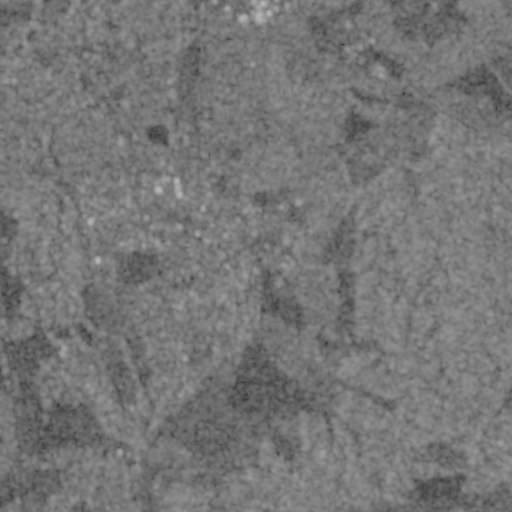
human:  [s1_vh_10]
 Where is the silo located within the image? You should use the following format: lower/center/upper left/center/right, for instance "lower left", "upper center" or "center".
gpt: The silo is located in the center of the image.
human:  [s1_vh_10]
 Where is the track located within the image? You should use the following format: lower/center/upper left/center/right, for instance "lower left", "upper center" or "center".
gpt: There is no track in the image.

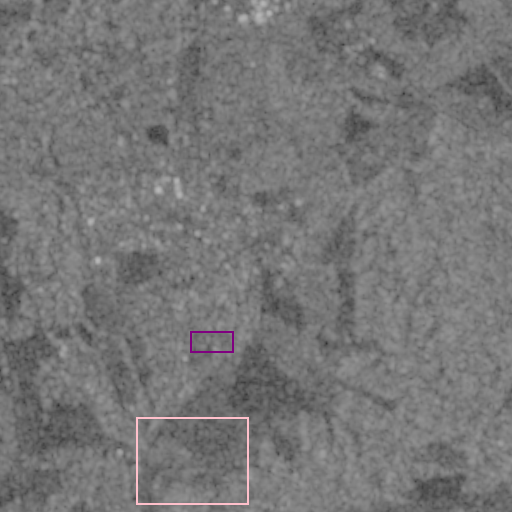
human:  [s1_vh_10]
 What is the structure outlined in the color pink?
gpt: The structure outlined in pink is a crop field.
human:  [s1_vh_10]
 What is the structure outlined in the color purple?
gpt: The structure outlined in purple is a park.
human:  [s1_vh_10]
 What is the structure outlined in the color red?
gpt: There is no red outline.